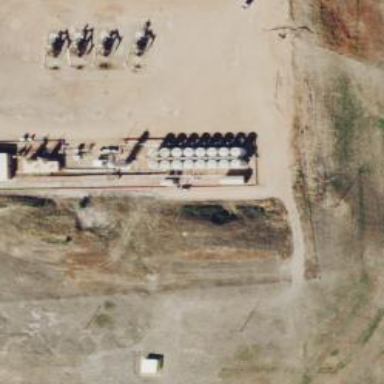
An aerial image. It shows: Storage tank with man-made structure.